Question: I'm trying to attribute a custom shortcut key in Eclipse Kepler. It's for the Base from Working Copy in the Compare context menu any give file (via right click). This screenshot shows how it's been setup:

Pressing that key combination does absolutely nothing. ATM, other Compare sub menu commands are working fine (ie. CTRL+ALT+L). When I right click on a file > Compare, I can see the assigned shortcut in the context menu.
I've restarted Eclipse after assigning the shortcut to make sure it "takes" properly. Still to no avail.
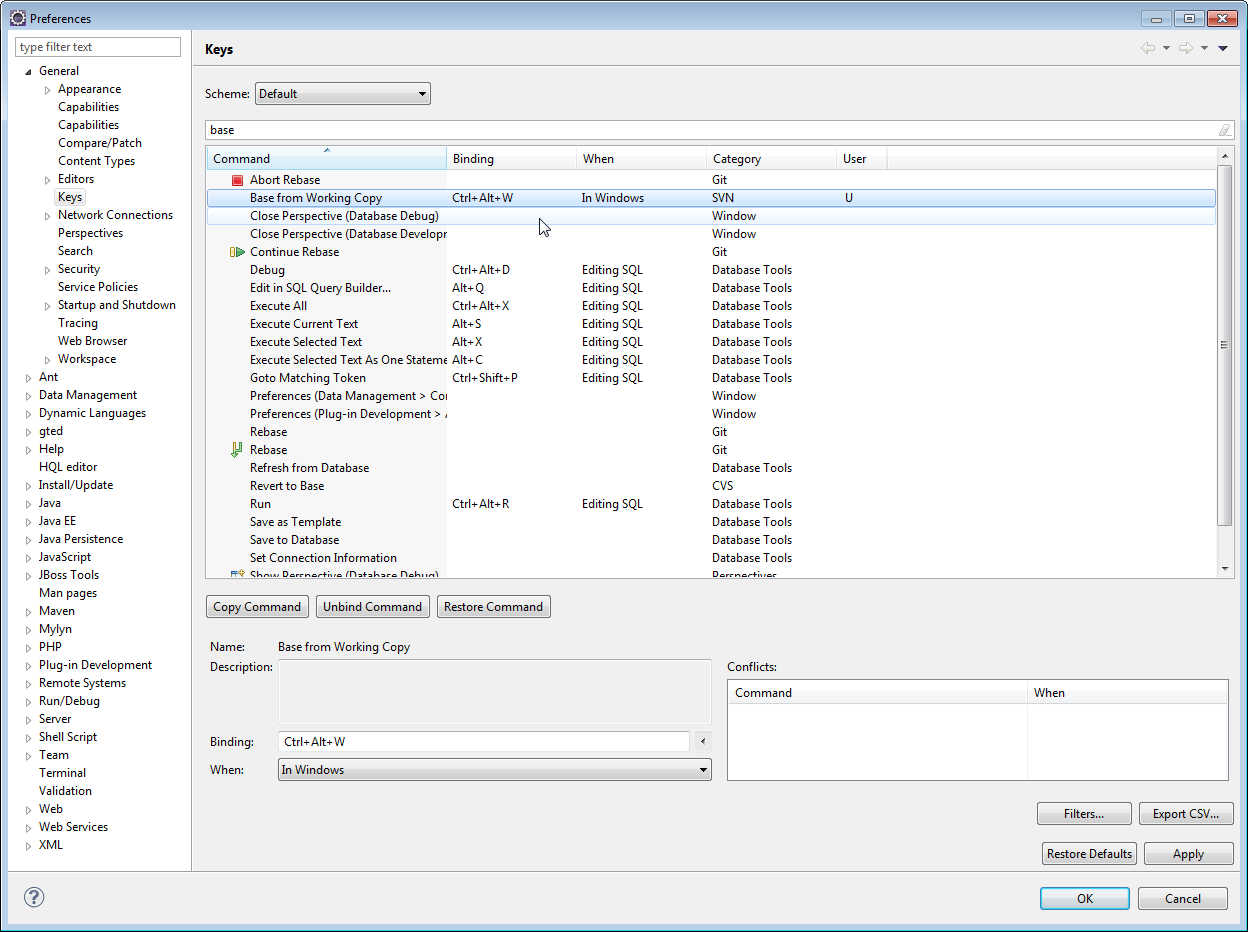
Answer: It may be because of other commands also registered for the same short cut i.e + + .
Please do verify how many commands are registered for the short cut + + , by typing the text in the search box below the combo box.
If multiple command are registered then change the short of your command so that it become unique, then try the command and verify the result.